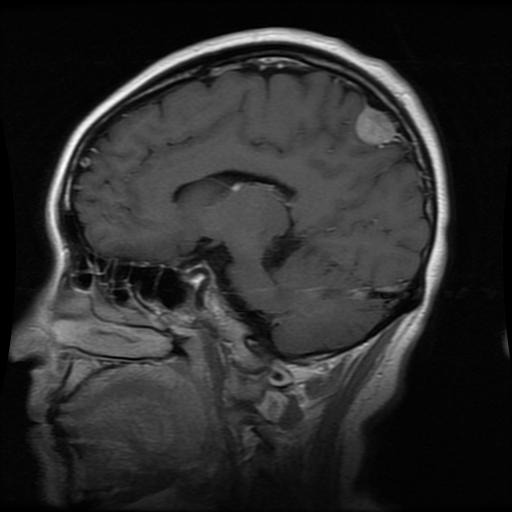
Label: meningioma